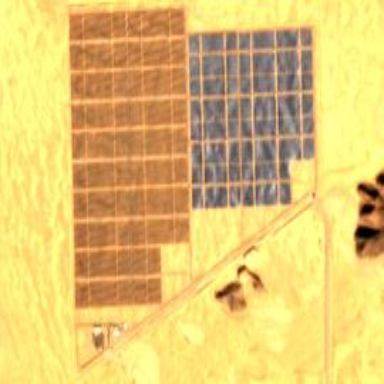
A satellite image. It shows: Solar power plant using photovoltaic technology.